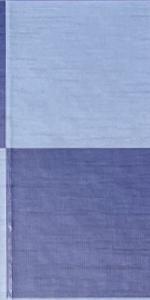
Label: Empty